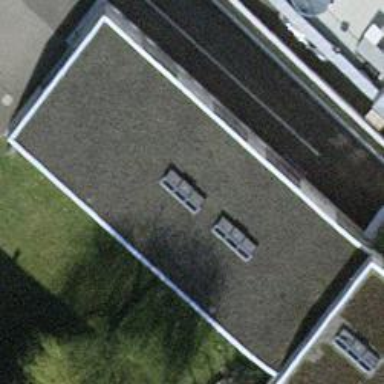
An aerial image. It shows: Commercial building.